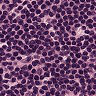
Metastatic tissue present: no